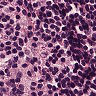
Metastatic tissue present: no